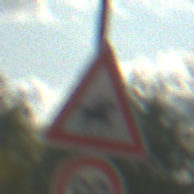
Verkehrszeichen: ReiterLinks
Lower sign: Geschwindigkeit80
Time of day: MorningAfternoon
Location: Outdoor (RoadRail)
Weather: PartlyCloudy
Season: NotSpecified
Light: Natural